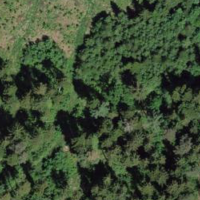
EUNIS habitat code: 43
Species observed at this site:
Dryocopus martius